Question: First time using SQL Server 2008 this morning.
I am trying to find a user defined function that I created. I cannot locate it in the "Programmability>Functions" branch of the object explorer. Here is what that branch looks like:

There do not seem to be any "user defined functions" and I don't know if any of the particular branches should house that. I have been granted database owner rights to the database, so I don't believe it is a permissions issue...
I was able to retrieve the full text of the function using the ''EXEC sp_HelpText 'someUserDefinedFunction''' that was listed <URL> of my SQL Server 2008 Management Studio instance with the return from the 'sp_HelpText' query for additional context.
The function works just fine when it is called. I retrieved this function from <URL> about splitting delimited text.
I am hoping to find a location in the interface that displays all the user defined functions!
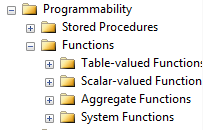
Answer: There is no "user defined functions" menu in SSMS. All functions except system are user defined. Based on return type you will find your function in "Table-valued", "Scalar-valued", or "Aggregate" (the latest is not really different from "Scalar-valued" in terms of return type though, but it can be used for aggregation). In your case check "Table-valued"